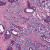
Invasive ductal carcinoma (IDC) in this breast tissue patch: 1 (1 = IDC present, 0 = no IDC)